Interaction volume radius: 10 \u00c5
Interaction volume height: 25 \u00c5
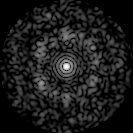
Disorder parameter: 0.7785